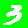
Digit: 3